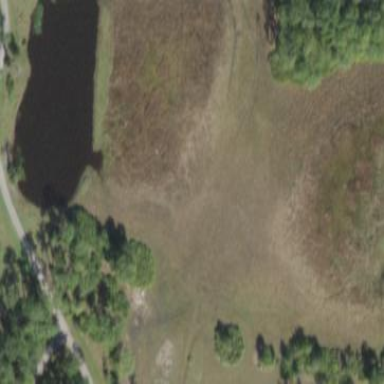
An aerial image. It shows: Marshy wetland area.